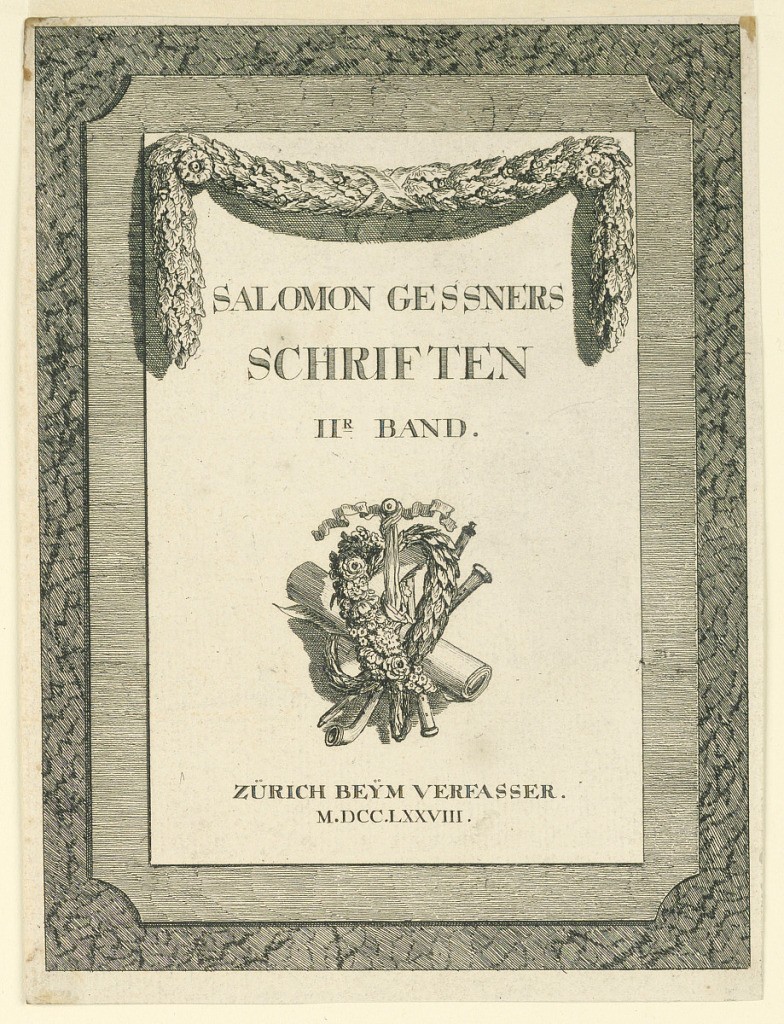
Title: Title Page of the Second Volume of Gessner's Collected Literary Works
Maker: Salomon Gessner, Swiss, 1730 - 1788
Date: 1778
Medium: Etching on paper
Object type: Print
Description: Tablet decorated with a garland and a trophy of pastoral emblems. First two lines of the text: "SALOMON GESSNERS/SCHRIFFTEN". Paper margins. On verso: "Chiffre B v(or u) Cl."